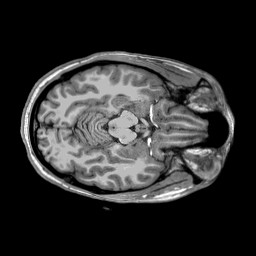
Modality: T1w
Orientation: coronal